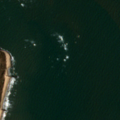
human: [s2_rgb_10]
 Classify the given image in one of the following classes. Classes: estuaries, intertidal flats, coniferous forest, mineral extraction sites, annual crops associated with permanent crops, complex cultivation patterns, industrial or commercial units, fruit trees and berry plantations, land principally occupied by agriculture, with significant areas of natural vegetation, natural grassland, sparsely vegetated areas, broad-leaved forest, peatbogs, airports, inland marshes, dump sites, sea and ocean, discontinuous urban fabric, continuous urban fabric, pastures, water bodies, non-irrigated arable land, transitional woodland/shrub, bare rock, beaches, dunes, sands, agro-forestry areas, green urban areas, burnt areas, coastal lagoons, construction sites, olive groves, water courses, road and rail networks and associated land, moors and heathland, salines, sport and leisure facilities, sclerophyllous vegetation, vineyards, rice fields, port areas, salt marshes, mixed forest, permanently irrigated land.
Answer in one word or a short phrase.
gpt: sport and leisure facilities, sea and ocean